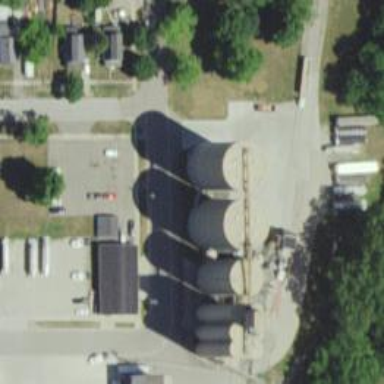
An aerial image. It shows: Silo building.